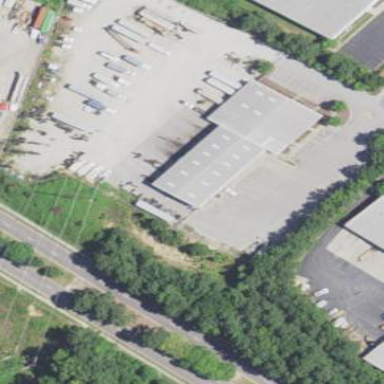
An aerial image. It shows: Commercial building.